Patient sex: M
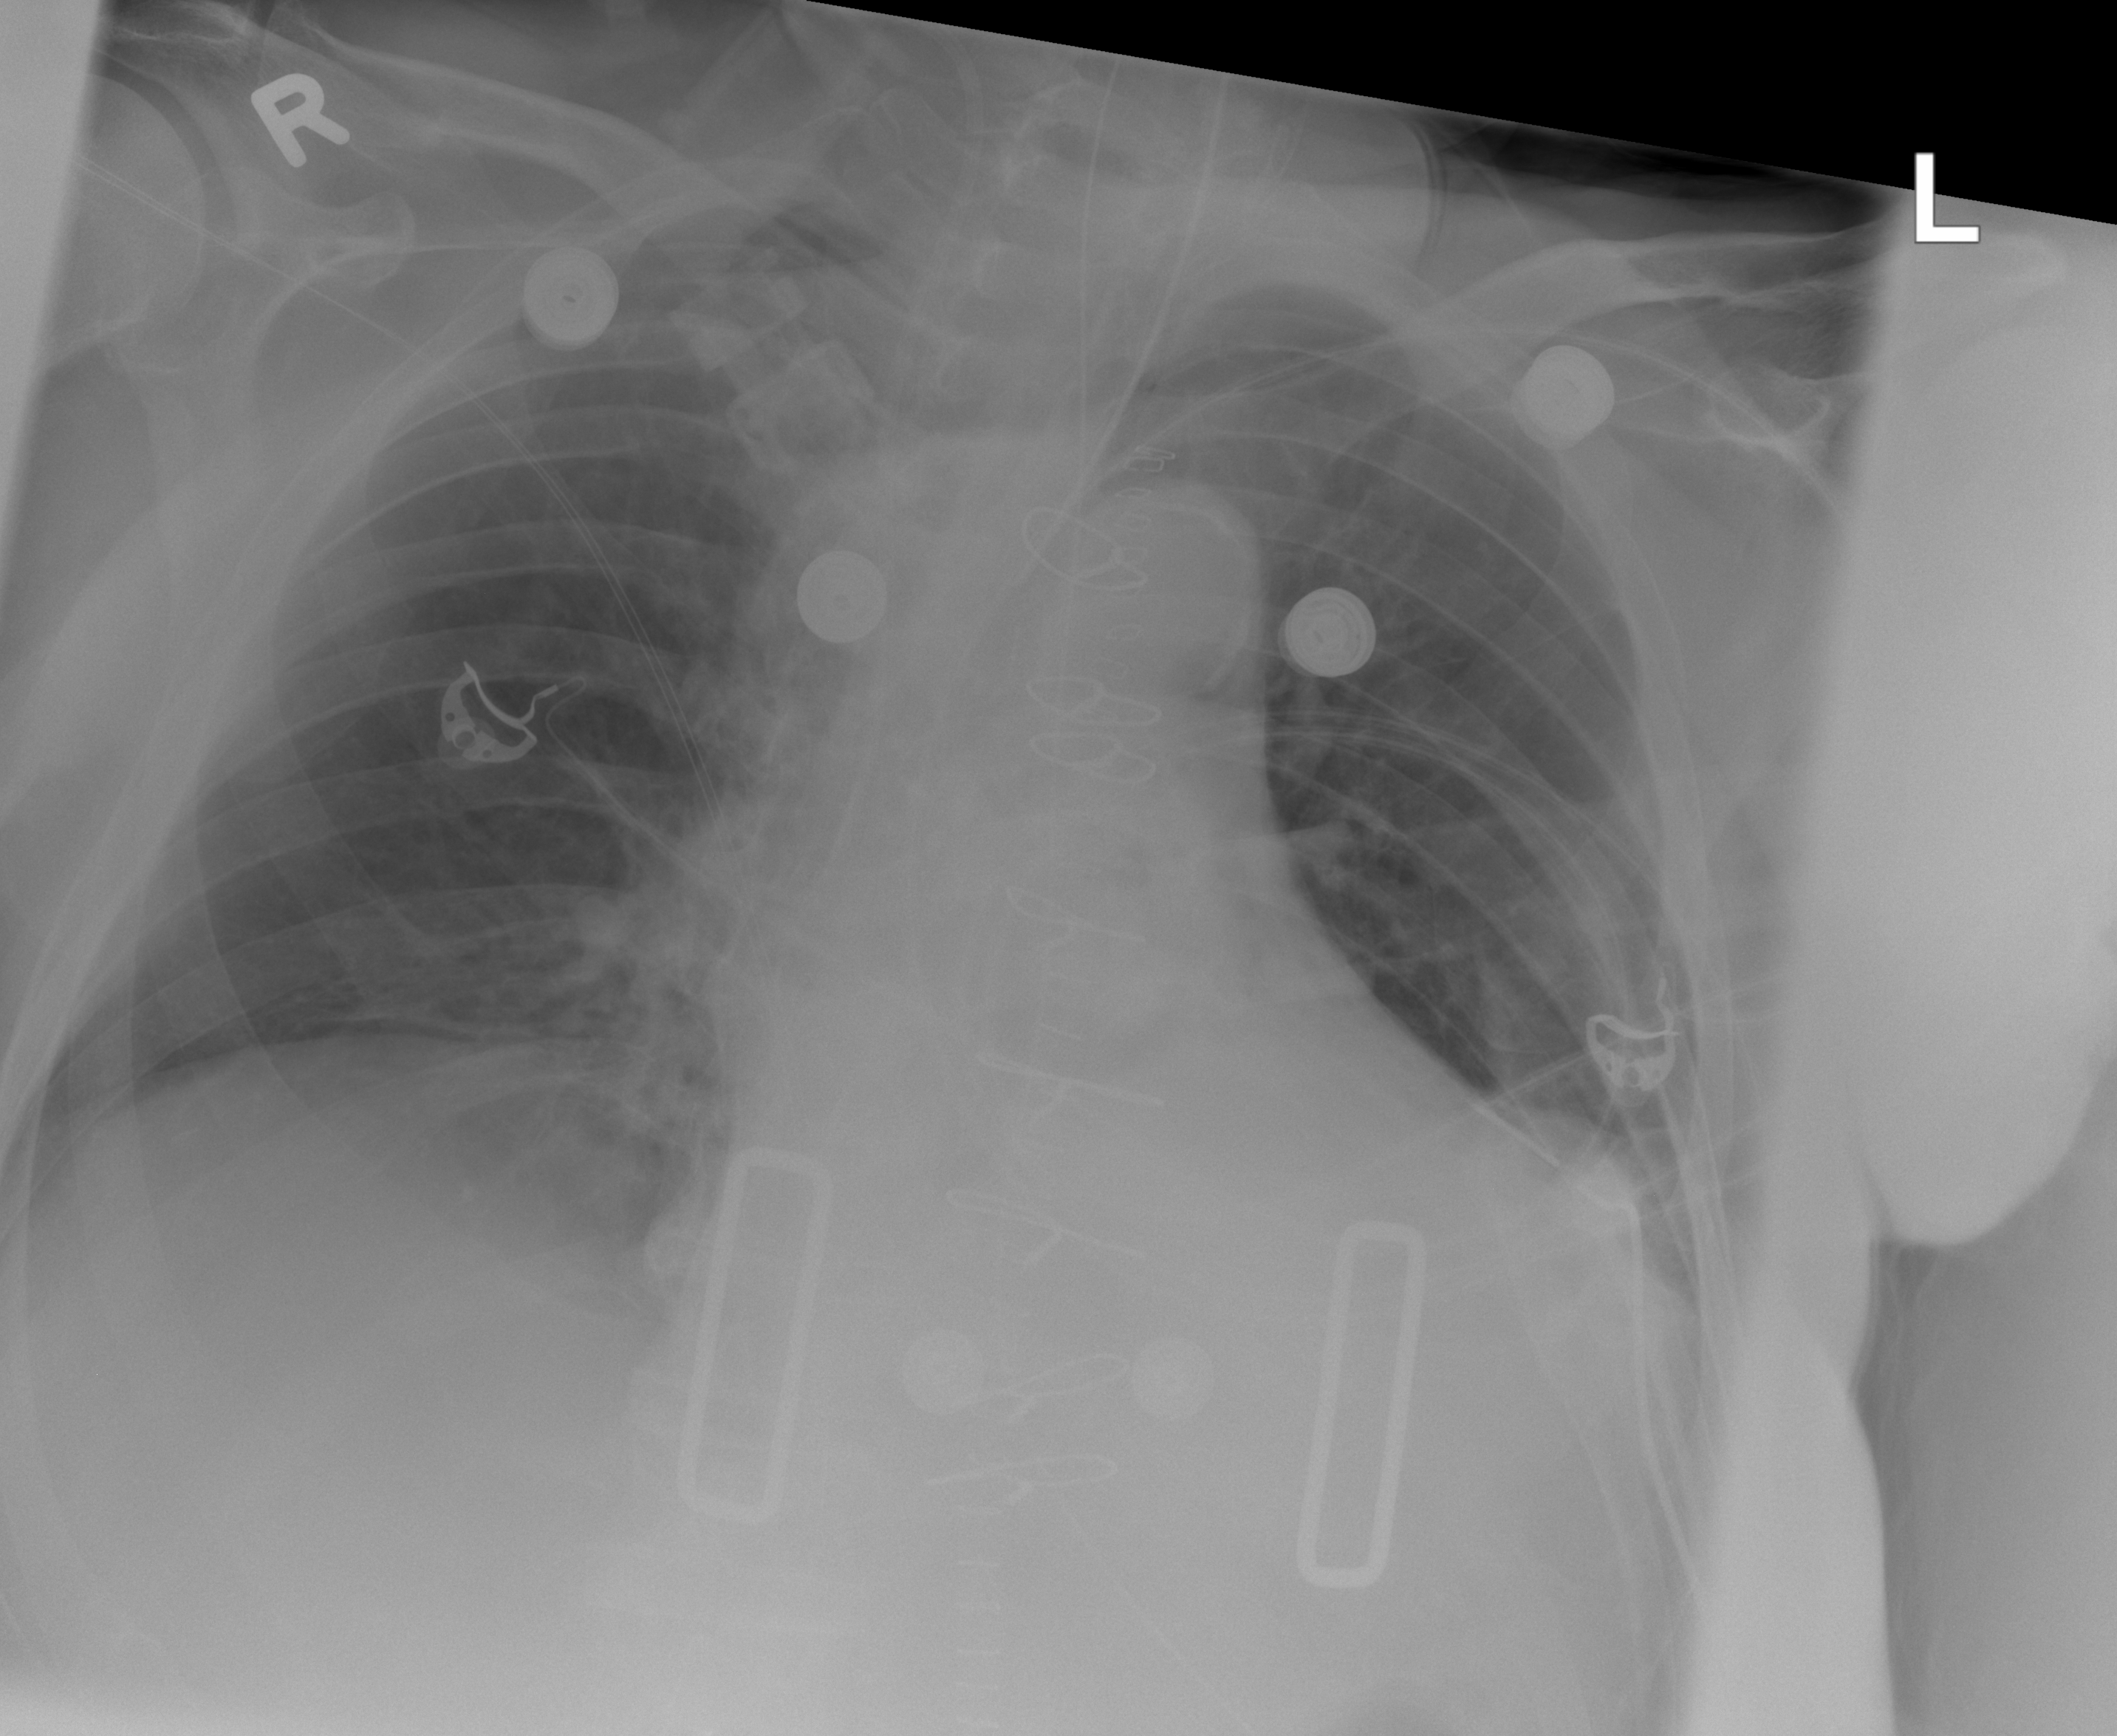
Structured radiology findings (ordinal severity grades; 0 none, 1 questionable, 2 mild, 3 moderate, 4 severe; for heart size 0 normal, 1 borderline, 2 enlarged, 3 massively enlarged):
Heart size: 2
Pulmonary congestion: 0
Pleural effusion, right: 0
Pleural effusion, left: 0
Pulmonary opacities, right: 0
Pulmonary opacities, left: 0
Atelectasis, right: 2
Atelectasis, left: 2